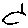
Label: bird